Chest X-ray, AP view. Patient: 33 years old, sex M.
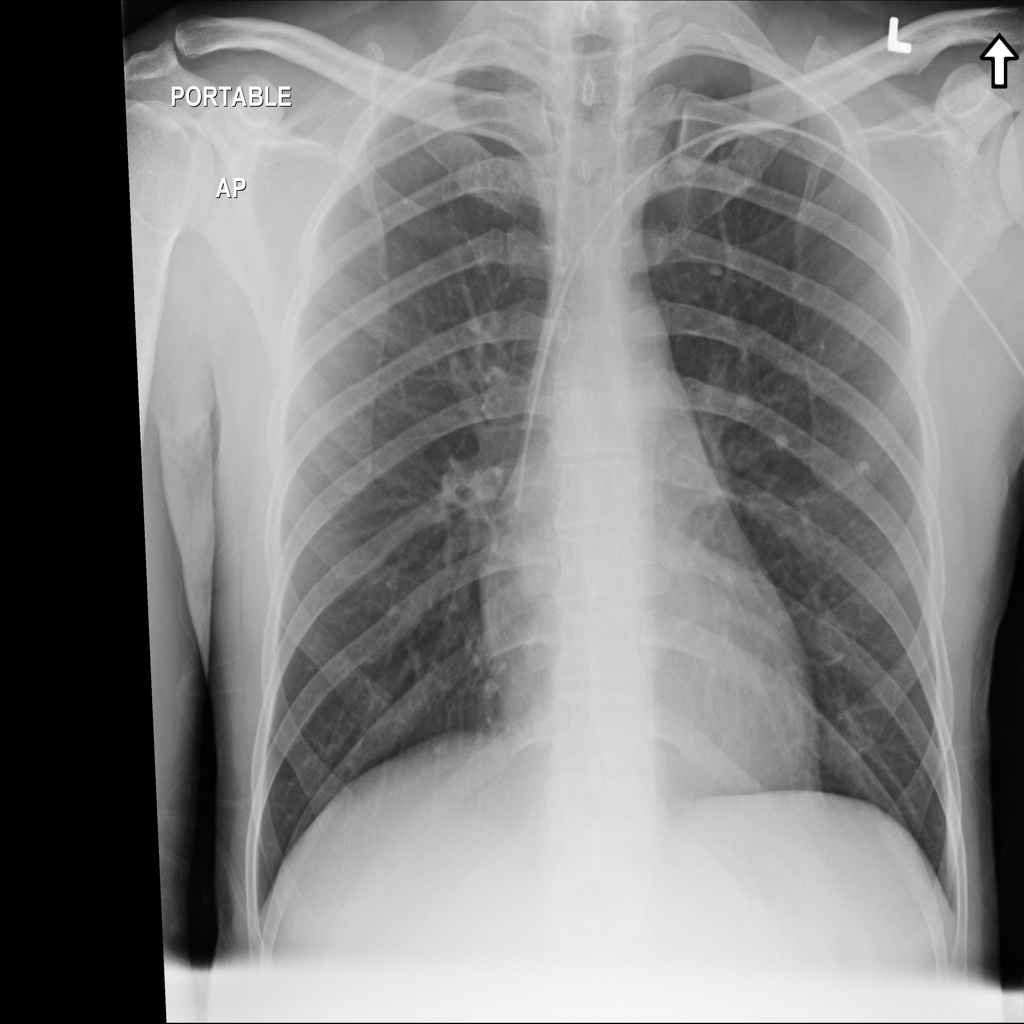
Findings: No Finding